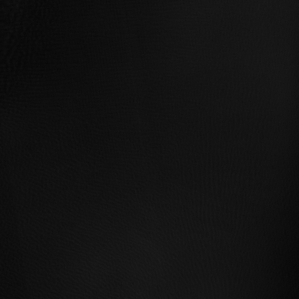
Label: non_frost